Question: I'm trying to implement library <URL> to the legacy code but it extends stateless widget.
'''
import 'package:elxr_mobile/components/export.dart';
import 'package:elxr_mobile/models/export.dart';
import 'package:elxr_mobile/pages/04_profile/export.dart';
import 'package:elxr_mobile/styles/export.dart';
import 'package:flutter/material.dart';
import 'package:flutter_redux/flutter_redux.dart';
class ProfileHeader extends StatelessWidget {
@override
Widget build(BuildContext context) {
return StoreConnector<AppState, ElxrViewModel>(
converter: ElxrViewModel.fromStore,
builder: (BuildContext context, vm) {
return Container(
child: Column(
children: <Widget>[
InkWell(
child: CircleAvatar(
radius: 30.0,
backgroundImage:
AssetImage('assets/images/profile.icon.round.png'),
backgroundColor: Colors.white,
),
onTap: () {
Navigator.of(context).push(
MaterialPageRoute(
builder: (BuildContext context) => AboutMePage()),
);
},
),
Container(height: 5.0),
Text(
vm.user?.displayName ?? "",
textAlign: TextAlign.center,
style: ProfileTextTheme.header(),
),
Container(height: 5.0),
Container(
width: 150.0,
padding: EdgeInsets.fromLTRB(20.0, 5.0, 20.0, 5.0),
decoration: BoxDecoration(
border: Border.all(
color: Colors.grey,
)),
child: Text(
'KIT: ${(vm.customer?.userKitNo ?? "").padLeft(8, '0')}',
textAlign: TextAlign.center,
style: ProfileTextTheme.subtext(context),
),
),
Container(height: 5.0),
],
),
);
});
}
}
'''
When I clicked the user avatar it should show options to pick the picture from gallery or take a picture from the camera and then the user can crop that picture.
Current UI is showing in the picture below.

Please help!
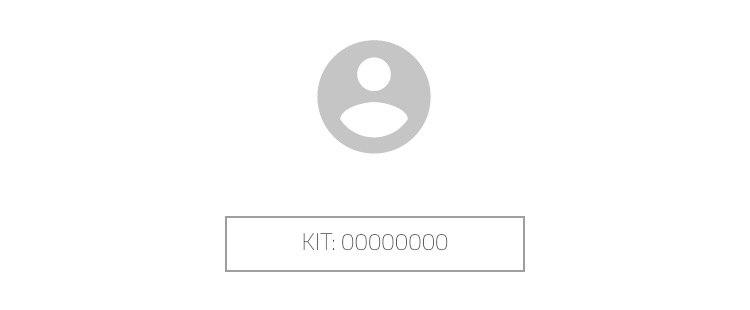
Answer: I fixed the problem by changing the class to extend StatefulWidget and making a handler and a dialog.
profile_header.dart:
'''
import 'dart:io';
import 'package:elxr_mobile/components/export.dart';
import 'package:elxr_mobile/models/export.dart';
import 'package:elxr_mobile/helpers/image_picker_handler.dart';
import 'package:elxr_mobile/styles/export.dart';
import 'package:flutter/material.dart';
import 'package:flutter_redux/flutter_redux.dart';
class ProfileHeader extends StatefulWidget {
ProfileHeader({Key key, this.title}) : super(key: key);
final String title;
@override
_ProfileHeaderState createState() => new _ProfileHeaderState();
}
class _ProfileHeaderState extends State<ProfileHeader>
with TickerProviderStateMixin, ImagePickerListener {
File _image;
AnimationController _controller;
ImagePickerHandler imagePicker;
@override
void initState() {
super.initState();
_controller = new AnimationController(
vsync: this,
duration: const Duration(milliseconds: 500),
);
imagePicker = new ImagePickerHandler(this, _controller);
imagePicker.init();
}
@override
void dispose() {
_controller.dispose();
super.dispose();
}
@override
Widget build(BuildContext context) {
return StoreConnector<AppState, ElxrViewModel>(
converter: ElxrViewModel.fromStore,
builder: (BuildContext context, vm) {
return Container(
child: Column(
children: <Widget>[
InkWell(
child: _image == null
? CircleAvatar(
radius: 30.0,
backgroundColor: Colors.white,
backgroundImage: AssetImage(
"assets/images/profile.icon.round.png"))
: CircleAvatar(
radius: 30.0,
backgroundColor: Colors.white,
backgroundImage: ExactAssetImage(_image.path)),
onTap: () => imagePicker.showDialog(context),
),
Container(height: 5.0),
Text(
vm.user?.displayName ?? "",
textAlign: TextAlign.center,
style: ProfileTextTheme.header(),
),
Container(height: 5.0),
Container(
width: 150.0,
padding: EdgeInsets.fromLTRB(20.0, 5.0, 20.0, 5.0),
decoration: BoxDecoration(
border: Border.all(
color: Colors.grey,
)),
child: Text(
'KIT: ${(vm.customer?.userKitNo ?? "").padLeft(8, '0')}',
textAlign: TextAlign.center,
style: ProfileTextTheme.subtext(context),
),
),
Container(height: 5.0),
],
),
);
});
}
@override
userImage(File _image) {
setState(() {
this._image = _image;
});
}
}
'''
image_picker_handler.dart:
'''
import 'dart:async';
import 'dart:io';
import 'package:flutter/material.dart';
import 'package:elxr_mobile/helpers/image_picker_dialog.dart';
import 'package:image_cropper/image_cropper.dart';
import 'package:image_picker/image_picker.dart';
class ImagePickerHandler {
ImagePickerDialog imagePicker;
AnimationController _controller;
ImagePickerListener _listener;
ImagePickerHandler(this._listener, this._controller);
openCamera() async {
imagePicker.dismissDialog();
var image = await ImagePicker.pickImage(source: ImageSource.camera);
cropImage(image);
}
openGallery() async {
imagePicker.dismissDialog();
var image = await ImagePicker.pickImage(source: ImageSource.gallery);
cropImage(image);
}
void init() {
imagePicker = new ImagePickerDialog(this, _controller);
imagePicker.initState();
}
Future cropImage(File image) async {
File croppedFile = await ImageCropper.cropImage(
sourcePath: image.path,
ratioX: 1.0,
ratioY: 1.0,
maxWidth: 512,
maxHeight: 512,
);
_listener.userImage(croppedFile);
}
showDialog(BuildContext context) {
imagePicker.getImage(context);
}
Future<void> retrieveLostData() async {
final LostDataResponse response = await ImagePicker.retrieveLostData();
if (response == null) {
return;
}
if (response.file != null) {
if (response.type == RetrieveType.video) {
return;
} else {
_listener.userImage(response.file);
}
} else {
return;
}
}
}
abstract class ImagePickerListener {
userImage(File _image);
}
'''
image_picker_dialog.dart:
'''
import 'dart:async';
import 'package:flutter/material.dart';
import 'package:elxr_mobile/helpers/image_picker_handler.dart';
// ignore: must_be_immutable
class ImagePickerDialog extends StatelessWidget {
ImagePickerHandler _listener;
AnimationController _controller;
BuildContext context;
ImagePickerDialog(this._listener, this._controller);
Animation<double> _drawerContentsOpacity;
Animation<Offset> _drawerDetailsPosition;
void initState() {
_drawerContentsOpacity = new CurvedAnimation(
parent: new ReverseAnimation(_controller),
curve: Curves.fastOutSlowIn,
);
_drawerDetailsPosition = new Tween<Offset>(
begin: const Offset(0.0, 1.0),
end: Offset.zero,
).animate(new CurvedAnimation(
parent: _controller,
curve: Curves.fastOutSlowIn,
));
}
getImage(BuildContext context) {
if (_controller == null ||
_drawerDetailsPosition == null ||
_drawerContentsOpacity == null) {
return;
}
_controller.forward();
showDialog(
context: context,
builder: (BuildContext context) => new SlideTransition(
position: _drawerDetailsPosition,
child: new FadeTransition(
opacity: new ReverseAnimation(_drawerContentsOpacity),
child: this,
),
),
);
}
void dispose() {
_controller.dispose();
}
startTime() async {
var _duration = new Duration(milliseconds: 200);
return new Timer(_duration, navigationPage);
}
void navigationPage() {
Navigator.pop(context);
}
dismissDialog() {
_controller.reverse();
startTime();
}
@override
Widget build(BuildContext context) {
this.context = context;
return new Material(
type: MaterialType.transparency,
child: new Opacity(
opacity: 1.0,
child: new Container(
padding: EdgeInsets.fromLTRB(30.0, 0.0, 30.0, 20.0),
child: Column(
mainAxisSize: MainAxisSize.max,
mainAxisAlignment: MainAxisAlignment.end,
children: <Widget>[
new GestureDetector(
onTap: () => _listener.openCamera(),
child: roundedButton(
"Camera",
EdgeInsets.fromLTRB(0.0, 10.0, 0.0, 0.0),
const Color(0xFF167F67),
const Color(0xFFFFFFFF)),
),
new GestureDetector(
onTap: () => _listener.openGallery(),
child: roundedButton(
"Gallery",
EdgeInsets.fromLTRB(0.0, 10.0, 0.0, 0.0),
const Color(0xFF167F67),
const Color(0xFFFFFFFF)),
),
const SizedBox(height: 15.0),
new GestureDetector(
onTap: () => dismissDialog(),
child: new Padding(
padding: EdgeInsets.fromLTRB(30.0, 0.0, 30.0, 0.0),
child: roundedButton(
"Cancel",
EdgeInsets.fromLTRB(0.0, 10.0, 0.0, 0.0),
Colors.redAccent,
const Color(0xFFFFFFFF)),
),
),
],
),
),
));
}
Widget roundedButton(
String buttonLabel, EdgeInsets margin, Color bgColor, Color textColor) {
return new Container(
margin: margin,
padding: EdgeInsets.all(10.0),
alignment: FractionalOffset.center,
decoration: new BoxDecoration(
color: bgColor,
borderRadius: new BorderRadius.all(const Radius.circular(10.0)),
),
child: Text(
buttonLabel,
style: new TextStyle(
color: textColor,
fontSize: 20.0,
fontWeight: FontWeight.bold,
fontFamily: "Cairo"),
),
);
}
}
'''